Contrast-enhanced CT slice 52 of 89
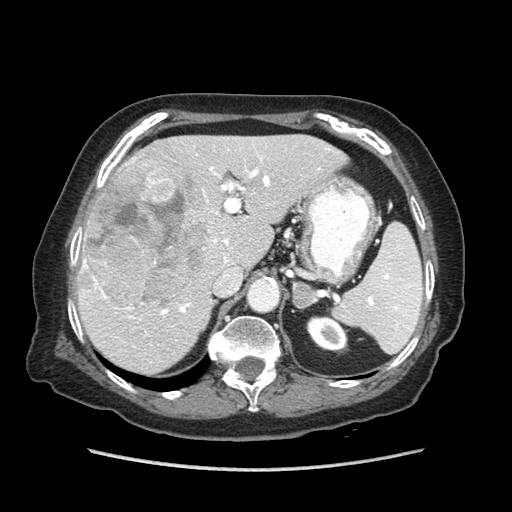
Segmented voxel counts for this case:
Liver: 1040249 voxels
Tumor mass: 432580 voxels
Portal vein: 37628 voxels
Abdominal aorta: 8550 voxels